Question: I'm using Bullet physics engine in a simulation.
I have a 3D node in my scene and i want to use a cylinder collision shape for it.(Yellow object)
Problem is that when i create a btCylinderShape , its Pivot point is in center of the cylinder,
but my 3D object has a different pivot point which is not in center (Its at bottom of cylinder for example)
So when i update my scene, collision shape doesn't match the 3D object as you can see in shot.
How can i change btCylinderShape pivot point to be in bottom instead of center?

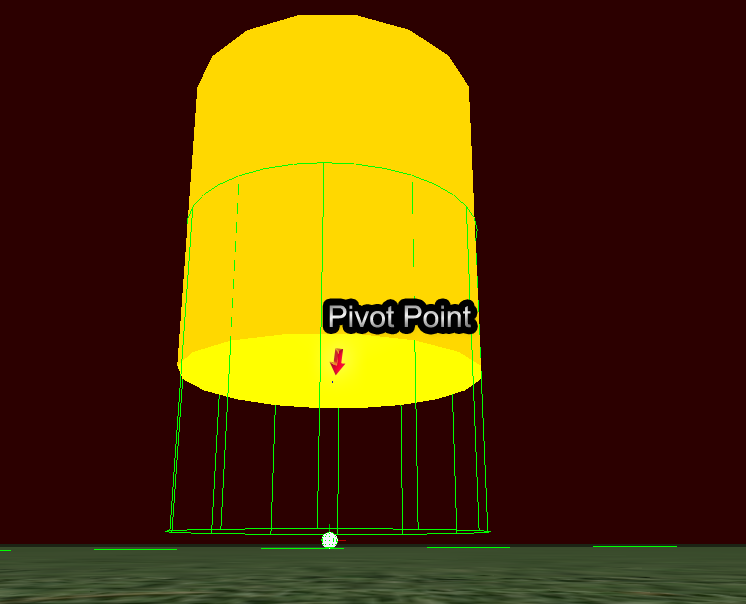
Answer: you have to use compound shape.
try search for: bullet physics center of mass
<URL>
<URL>